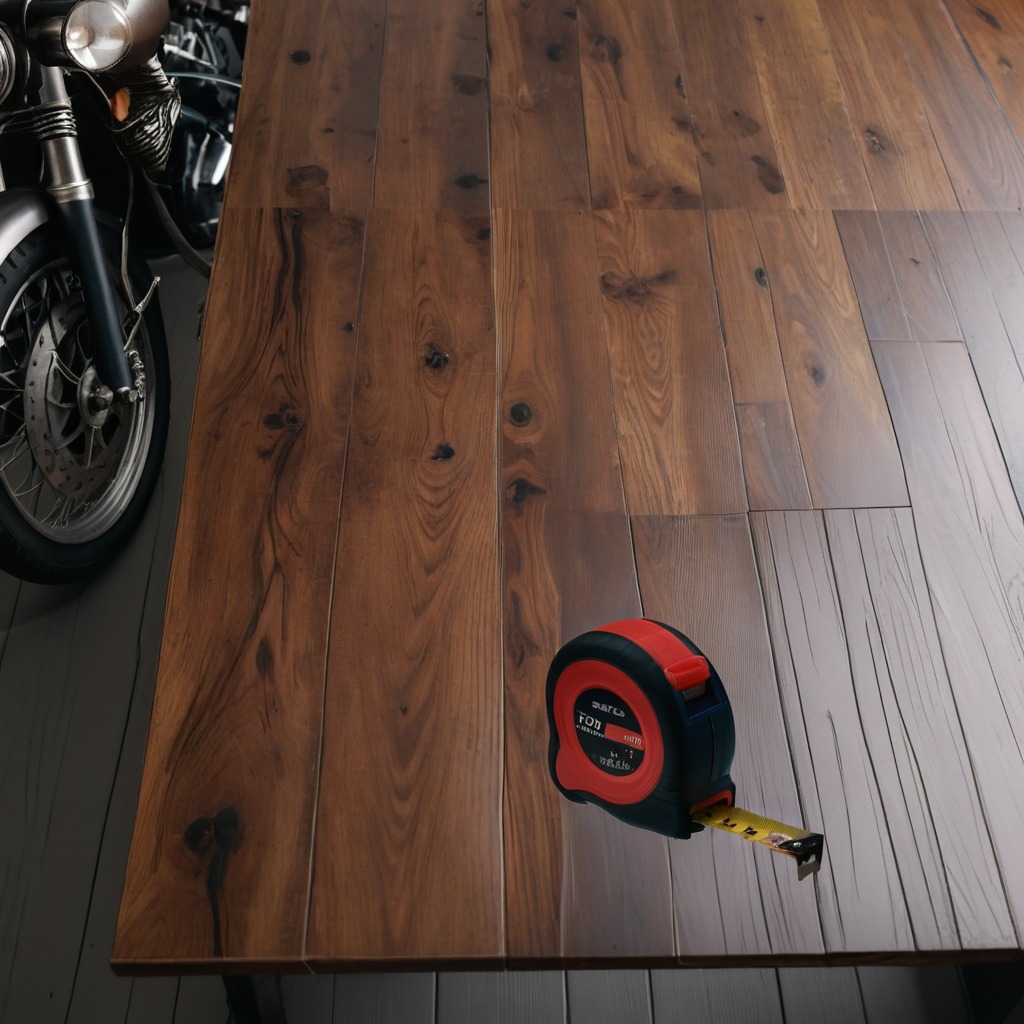
A measuring tape is lying on the table.